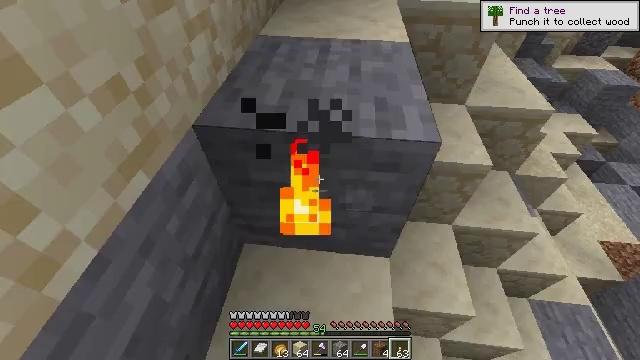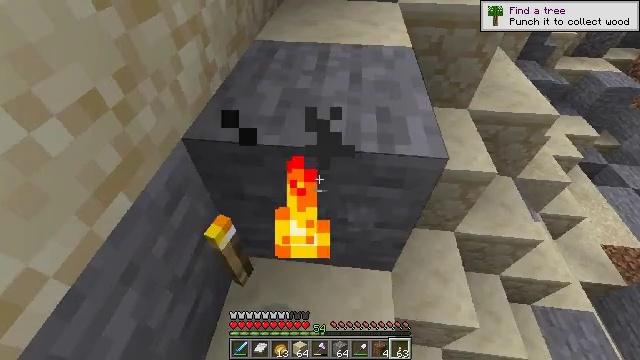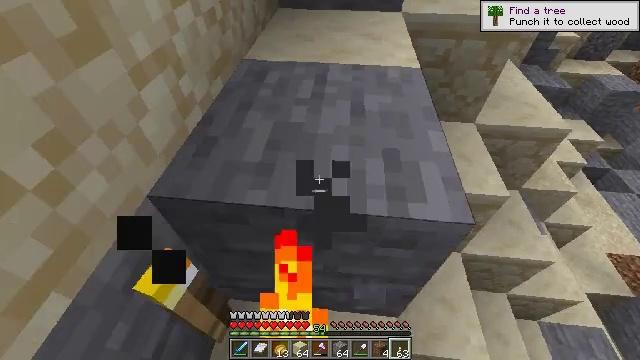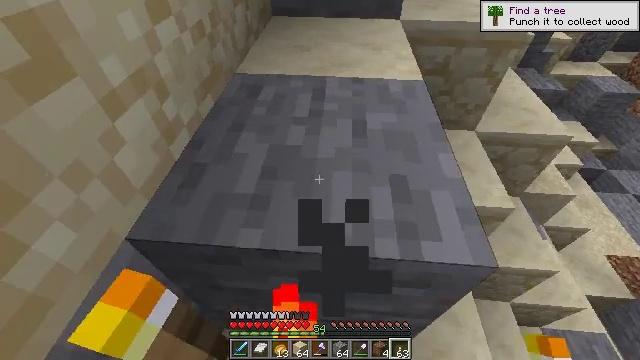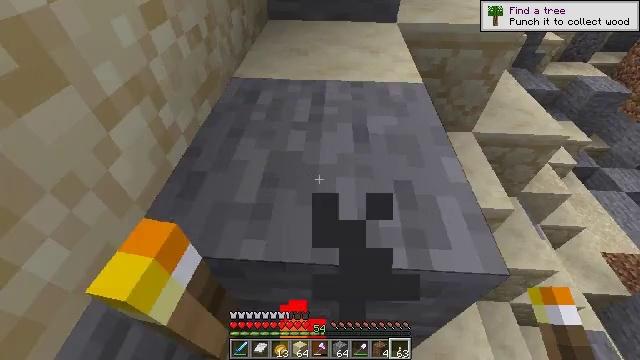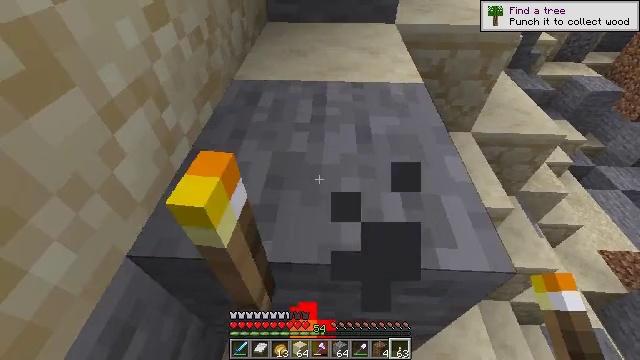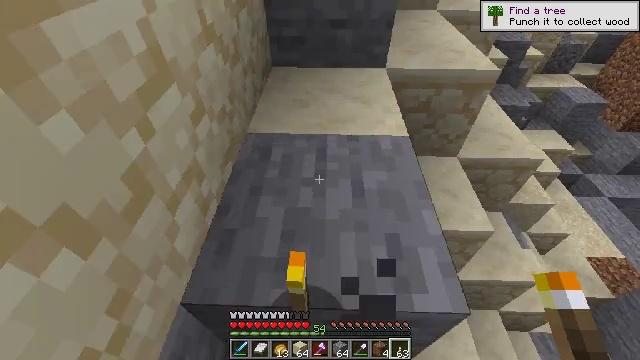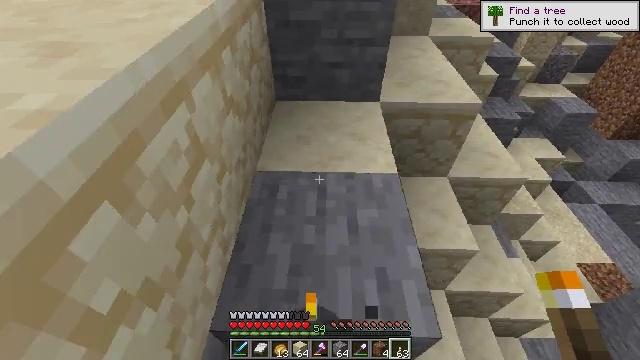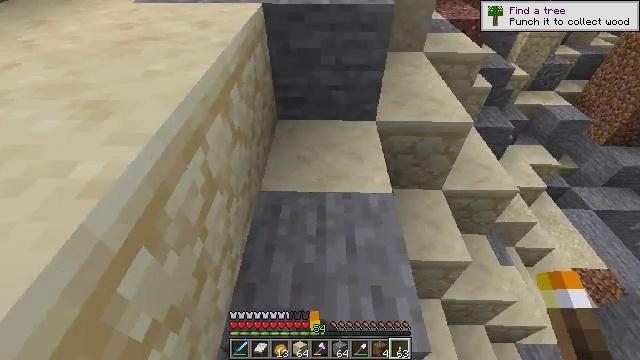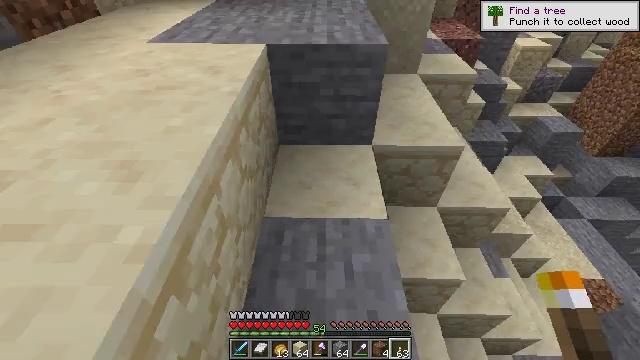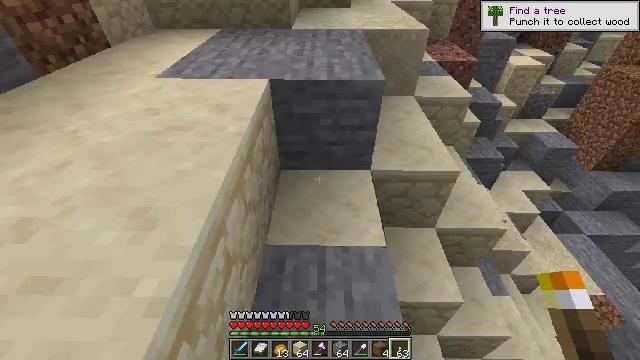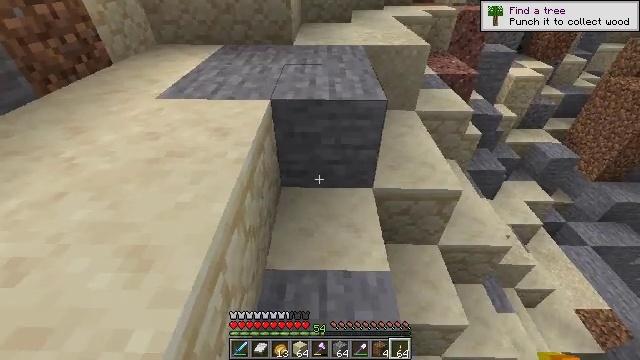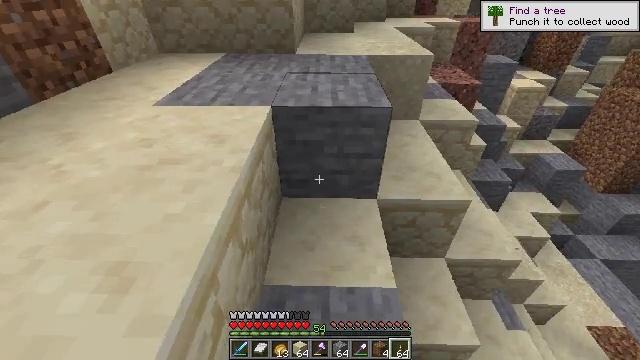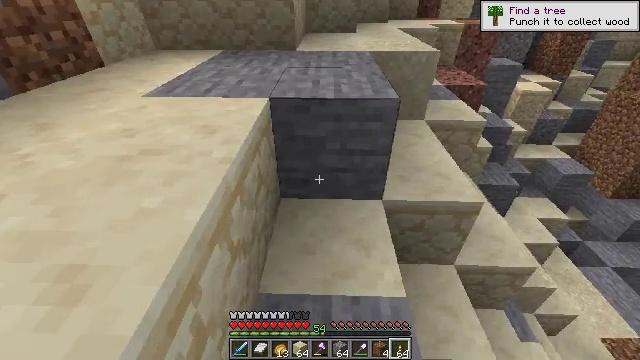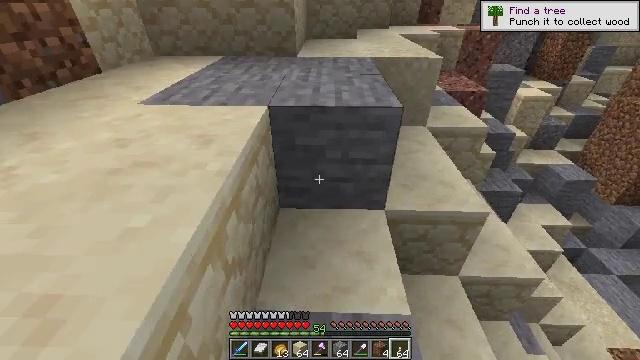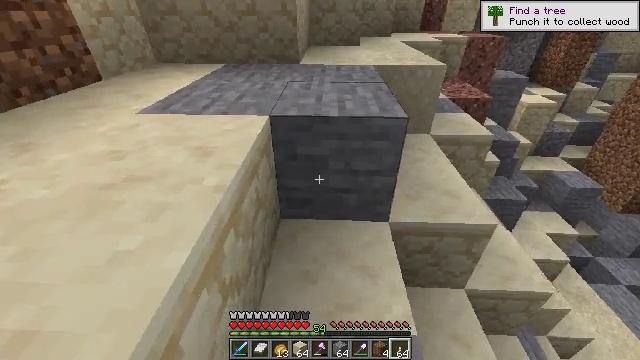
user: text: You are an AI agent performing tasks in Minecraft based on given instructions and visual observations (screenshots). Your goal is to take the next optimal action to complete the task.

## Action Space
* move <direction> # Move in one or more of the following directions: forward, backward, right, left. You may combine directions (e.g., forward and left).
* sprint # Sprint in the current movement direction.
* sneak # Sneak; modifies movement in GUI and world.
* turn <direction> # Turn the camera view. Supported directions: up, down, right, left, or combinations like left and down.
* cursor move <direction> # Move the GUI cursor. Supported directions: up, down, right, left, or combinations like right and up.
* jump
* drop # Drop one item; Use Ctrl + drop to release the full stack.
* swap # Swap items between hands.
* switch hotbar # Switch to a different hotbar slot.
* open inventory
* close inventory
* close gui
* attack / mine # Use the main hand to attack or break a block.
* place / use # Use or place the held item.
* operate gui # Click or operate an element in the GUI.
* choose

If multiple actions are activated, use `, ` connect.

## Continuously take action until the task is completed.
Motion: motion action
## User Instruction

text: Mine sand by the water.
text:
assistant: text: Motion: move forward
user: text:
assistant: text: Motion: move forward
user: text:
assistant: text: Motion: move forward, turn right
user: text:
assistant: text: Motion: move forward, turn right
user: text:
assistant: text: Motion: move forward
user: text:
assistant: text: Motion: move forward, jump
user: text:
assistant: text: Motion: move forward, jump
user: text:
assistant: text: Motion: move forward, jump
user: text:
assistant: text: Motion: move forward, turn up, jump
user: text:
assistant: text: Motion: move forward, turn up, jump
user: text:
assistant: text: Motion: move forward, turn up
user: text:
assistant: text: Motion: move forward, turn up
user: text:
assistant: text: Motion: move forward, turn up
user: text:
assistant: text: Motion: move forward, turn up
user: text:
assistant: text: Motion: move forward, turn up
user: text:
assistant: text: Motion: move forward, turn up
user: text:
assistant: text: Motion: move forward, turn left
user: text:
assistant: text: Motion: move forward, turn left and down
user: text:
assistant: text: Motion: move forward, turn left, jump
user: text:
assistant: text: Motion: move forward, turn left, jump
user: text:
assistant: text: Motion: move forward, turn left and down, jump
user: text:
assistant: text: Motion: move forward, turn left and down
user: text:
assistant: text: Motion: move forward, turn left and down
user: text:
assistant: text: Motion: turn left
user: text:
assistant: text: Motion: turn left
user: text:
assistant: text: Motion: turn left
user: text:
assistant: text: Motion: turn left
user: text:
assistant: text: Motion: no_op
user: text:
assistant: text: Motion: no_op
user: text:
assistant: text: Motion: turn right and up